Question: I like OxyPlot solution but I have one problem here.
Does anybody know how to change axis text color in WPF?
In <URL>. I don't know why. Is there some way, how I can achieve this?

I tried to change every axis color property I was able to find ('TicklineColor', 'MajorGridlineColor', 'MinorGridlineColor', 'ExtraGridlineColor', 'AxislineColor', 'TitleColor') without any luck.
As @Jamleck wants I added XAML.
'''
<Color x:Key="MyColor">#ffffff</Color>
<Style x:Key="ResultPlotStyle" TargetType="oxy:PlotView">
<Setter Property="Margin" Value="10" />
<Setter Property="Background" Value="#1f1f1f" />
<Setter Property="BorderThickness" Value="0" />
<Setter Property="BorderBrush" Value="Transparent" />
<Setter Property="PlotAreaBorderColor" Value="{StaticResource MyColor}" />
<Setter Property="PlotAreaBorderThickness" Value="1 1 1 1" />
<Setter Property="TextColor" Value="{StaticResource MyColor}" />
</Style>
<Style x:Key="ResultAxisStyle" TargetType="oxy:LinearAxis">
<Setter Property="TicklineColor" Value="{StaticResource MyColor}" />
<Setter Property="MajorGridlineColor" Value="{StaticResource MyColor}" />
<Setter Property="MinorGridlineColor" Value="{StaticResource MyColor}" />
<Setter Property="ExtraGridlineColor" Value="{StaticResource MyColor}" />
<Setter Property="AxislineColor" Value="{StaticResource MyColor}" />
<Setter Property="TitleColor" Value="{StaticResource MyColor}" />
<Setter Property="TextColor" Value="{StaticResource MyColor}" />
<Setter Property="TickStyle" Value="None" />
</Style>
<Style x:Key="ResultLeftAxisStyle" TargetType="oxy:LinearAxis" BasedOn="{StaticResource ResultAxisStyle}">
<Setter Property="PositionAtZeroCrossing" Value="True" />
</Style>
<Style x:Key="ResultBottomAxisStyle" TargetType="oxy:LinearAxis" BasedOn="{StaticResource ResultAxisStyle}">
<Setter Property="TickStyle" Value="Crossing" />
</Style>
'''
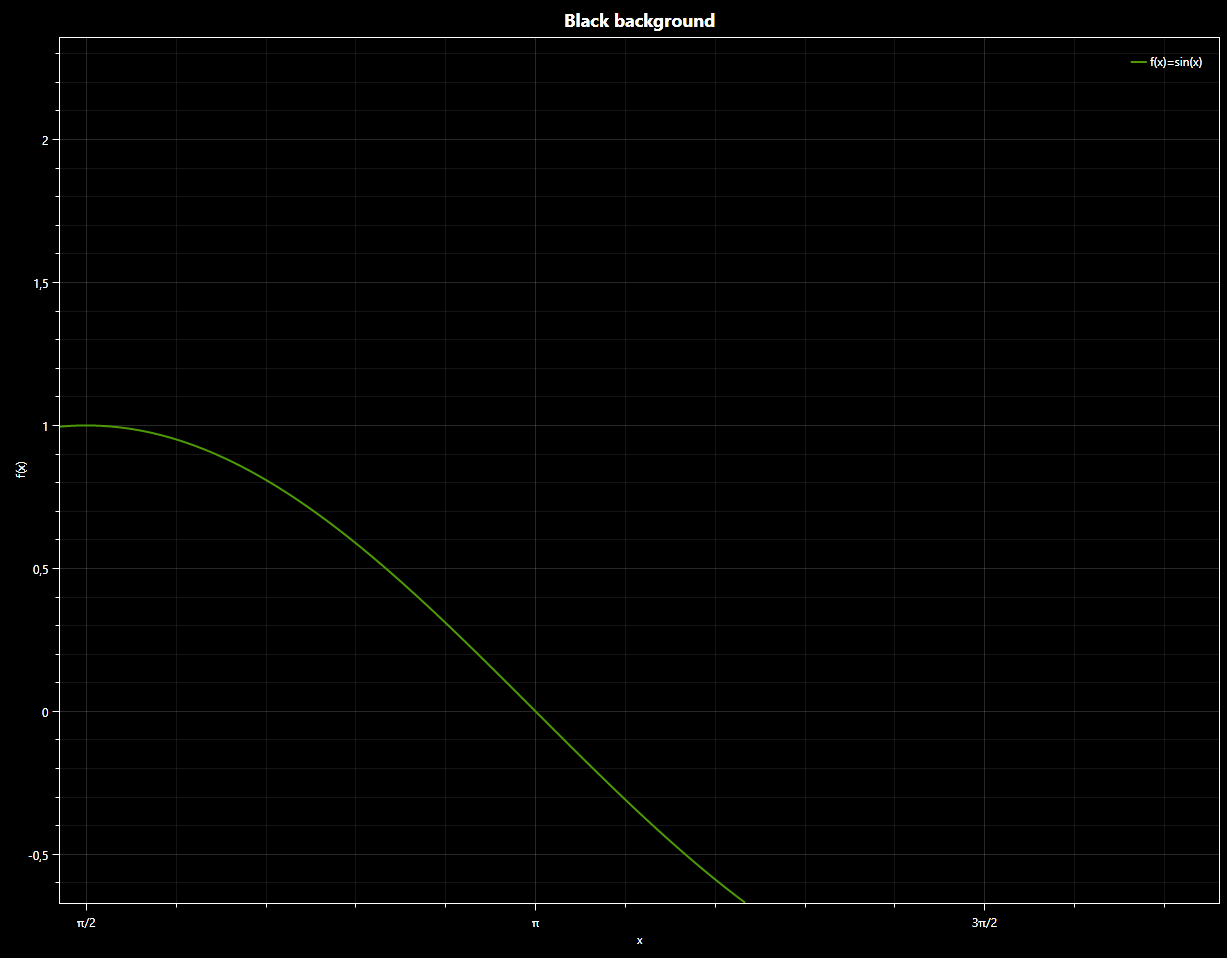
Answer: So in this time this property is just not implemeted in WPF version of OxyPlot yet. It clarifies why I was not able to edit this setting. As objo from developers team <URL> issue item.
So if I want this functionality in these days already I have to implement it to OxyPlot by myself.